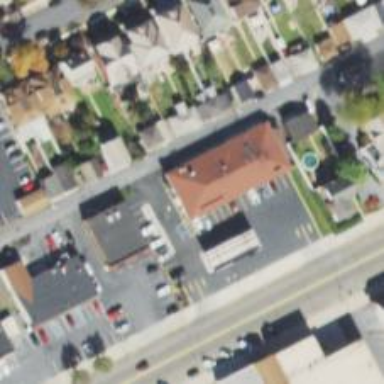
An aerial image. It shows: Convenience shop.